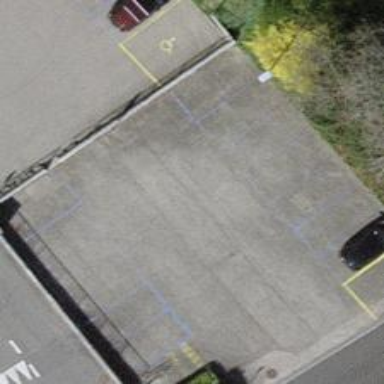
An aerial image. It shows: Parking aisle designated as service road.